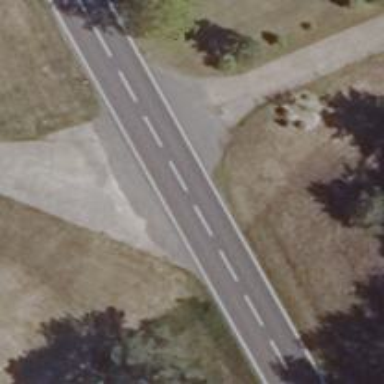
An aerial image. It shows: Secondary road with asphalt surface.